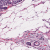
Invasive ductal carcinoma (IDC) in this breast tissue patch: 1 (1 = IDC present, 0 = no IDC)